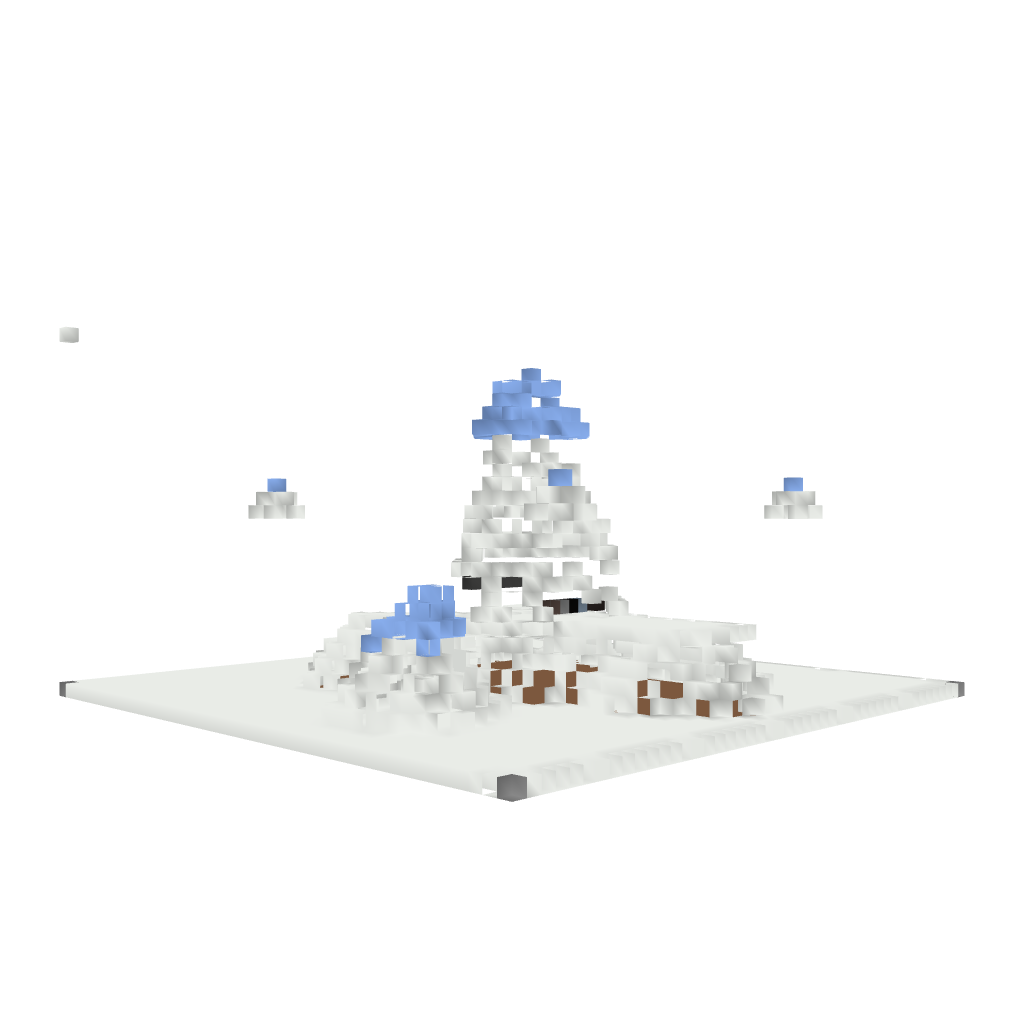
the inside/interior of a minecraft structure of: Adventure Time Ice Kingdom - By Cybersneeze